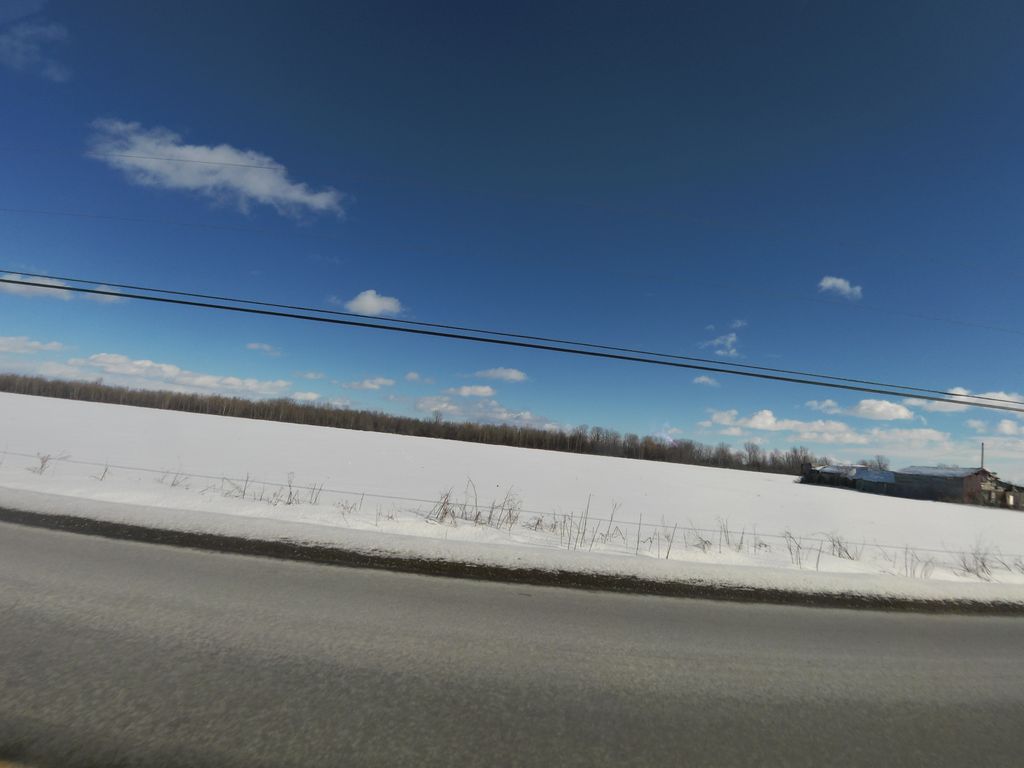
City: ottawa-gatineau